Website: macys
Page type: billing-address
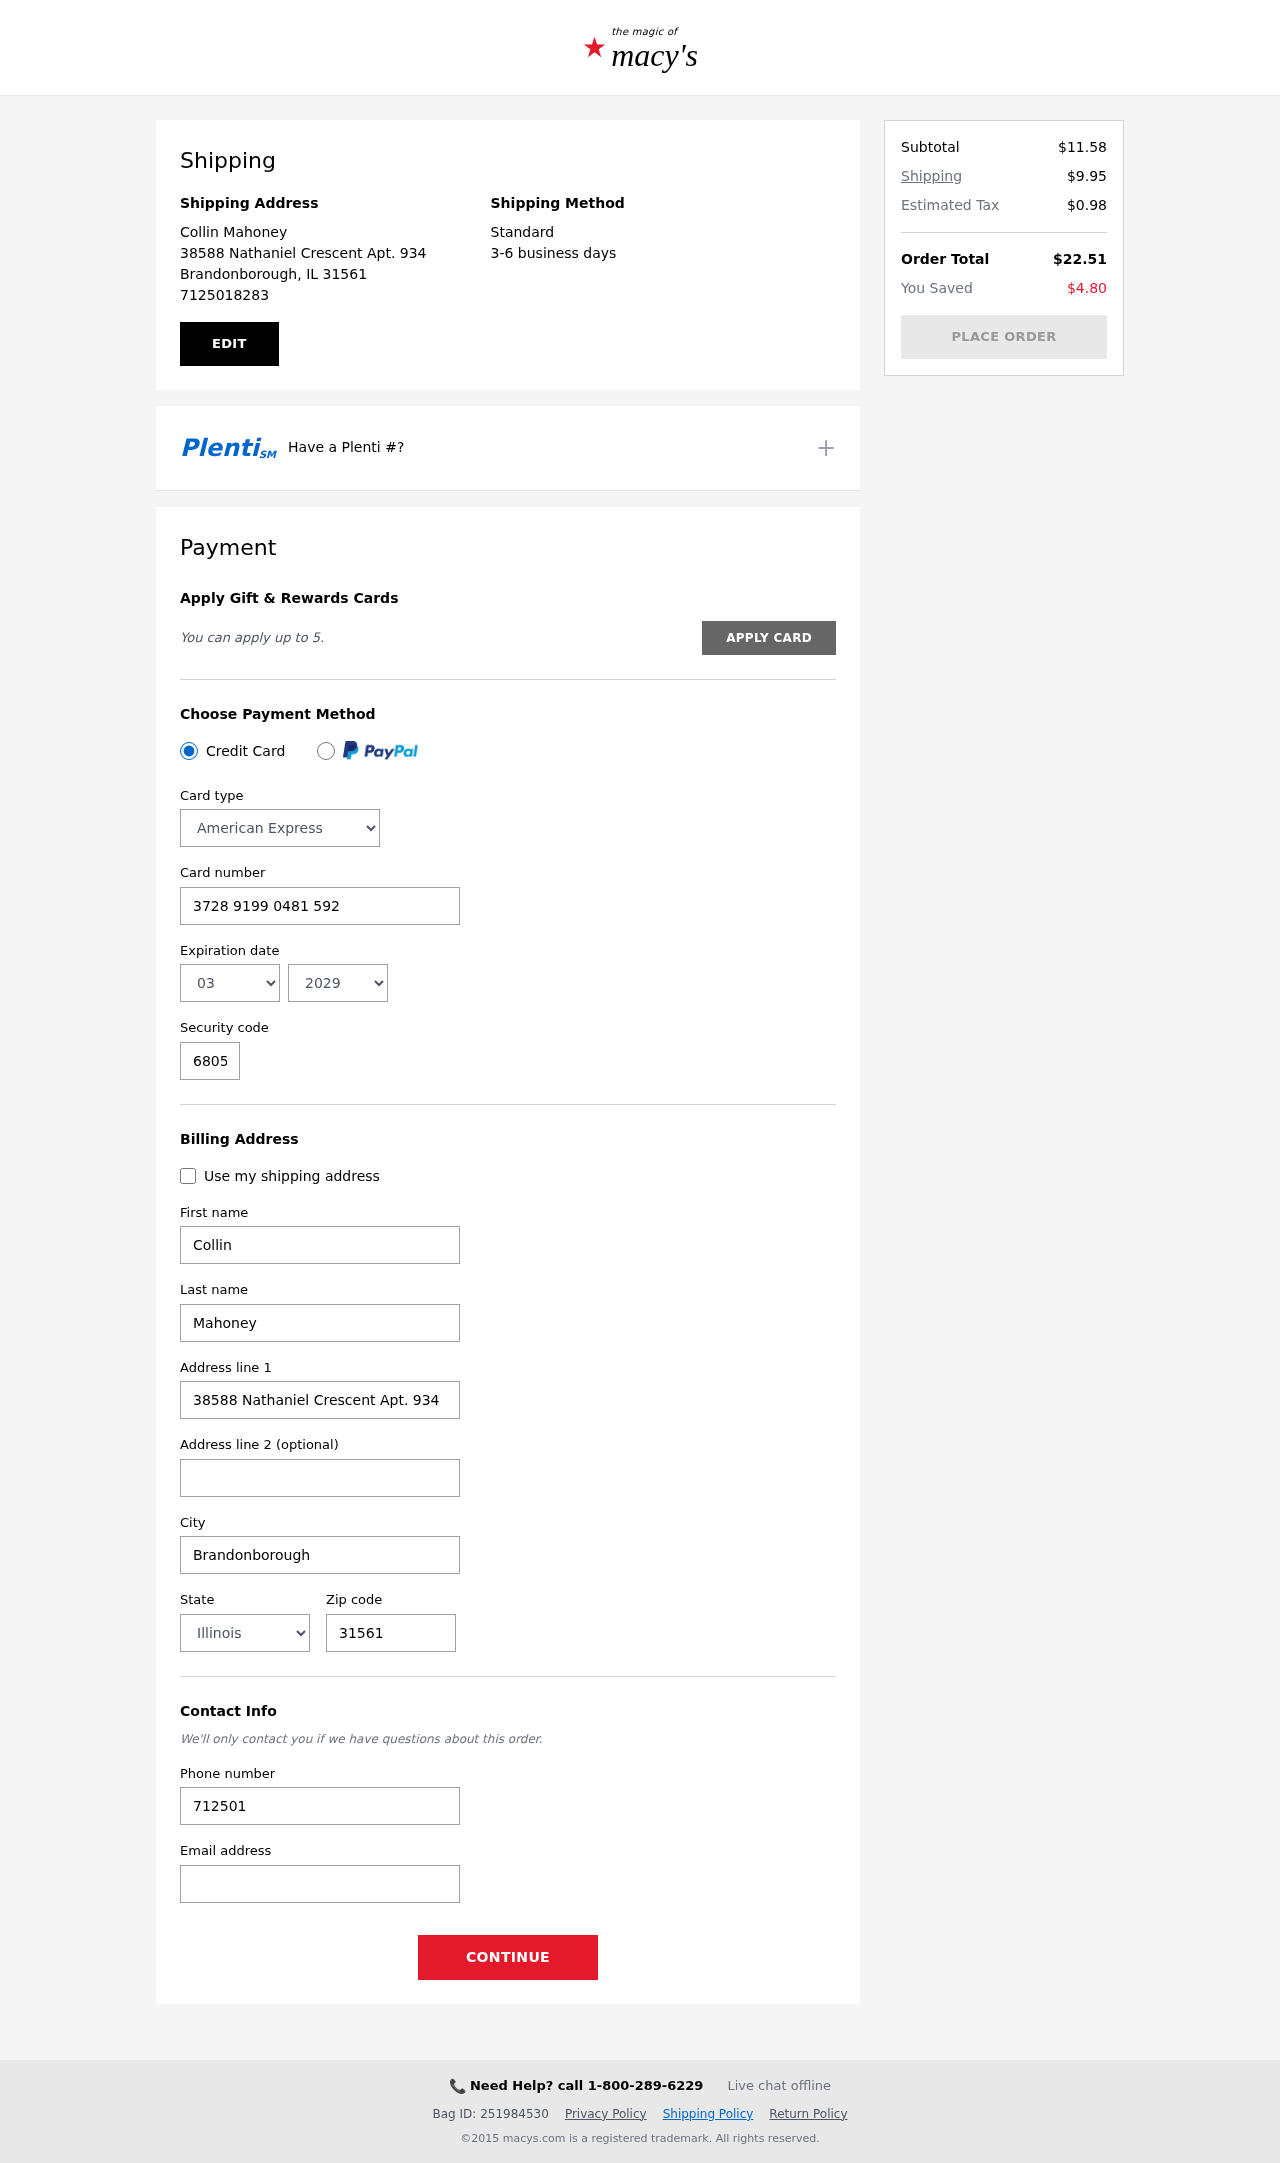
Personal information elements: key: PII_CARD_CVV
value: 6805
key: PII_CARD_EXPIRY_MONTH
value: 03
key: PII_CARD_EXPIRY_YEAR
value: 29
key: PII_CARD_NUMBER
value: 3728 9199 0481 592
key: PII_CARD_TYPE
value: American Express
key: PII_CITY
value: Brandonborough
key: PII_CITY_STATE_ZIP
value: Brandonborough, IL 31561
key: PII_EMAIL
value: collin_mahoney@hotmail.com
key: PII_FIRSTNAME
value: Collin
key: PII_FULLNAME
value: Collin Mahoney
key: PII_LASTNAME
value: Mahoney
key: PII_PHONE
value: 7125018283
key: PII_POSTCODE
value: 31561
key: PII_STATE
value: Illinois
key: PII_STREET
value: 38588 Nathaniel Crescent Apt. 934
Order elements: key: ORDER_SUBTOTAL
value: $11.58
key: ORDER_SHIPPING_COST
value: $9.95
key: ORDER_TAX
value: $0.98
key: ORDER_TOTAL
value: $22.51
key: ORDER_SAVINGS
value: $4.80